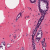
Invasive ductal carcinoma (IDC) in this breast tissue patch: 0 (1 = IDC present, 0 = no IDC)